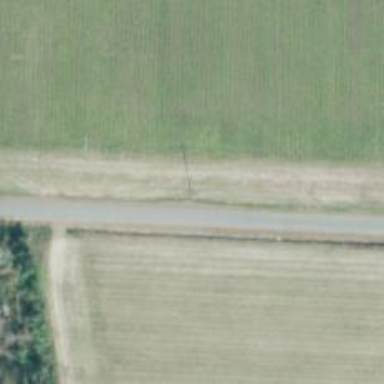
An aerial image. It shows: Power pole.